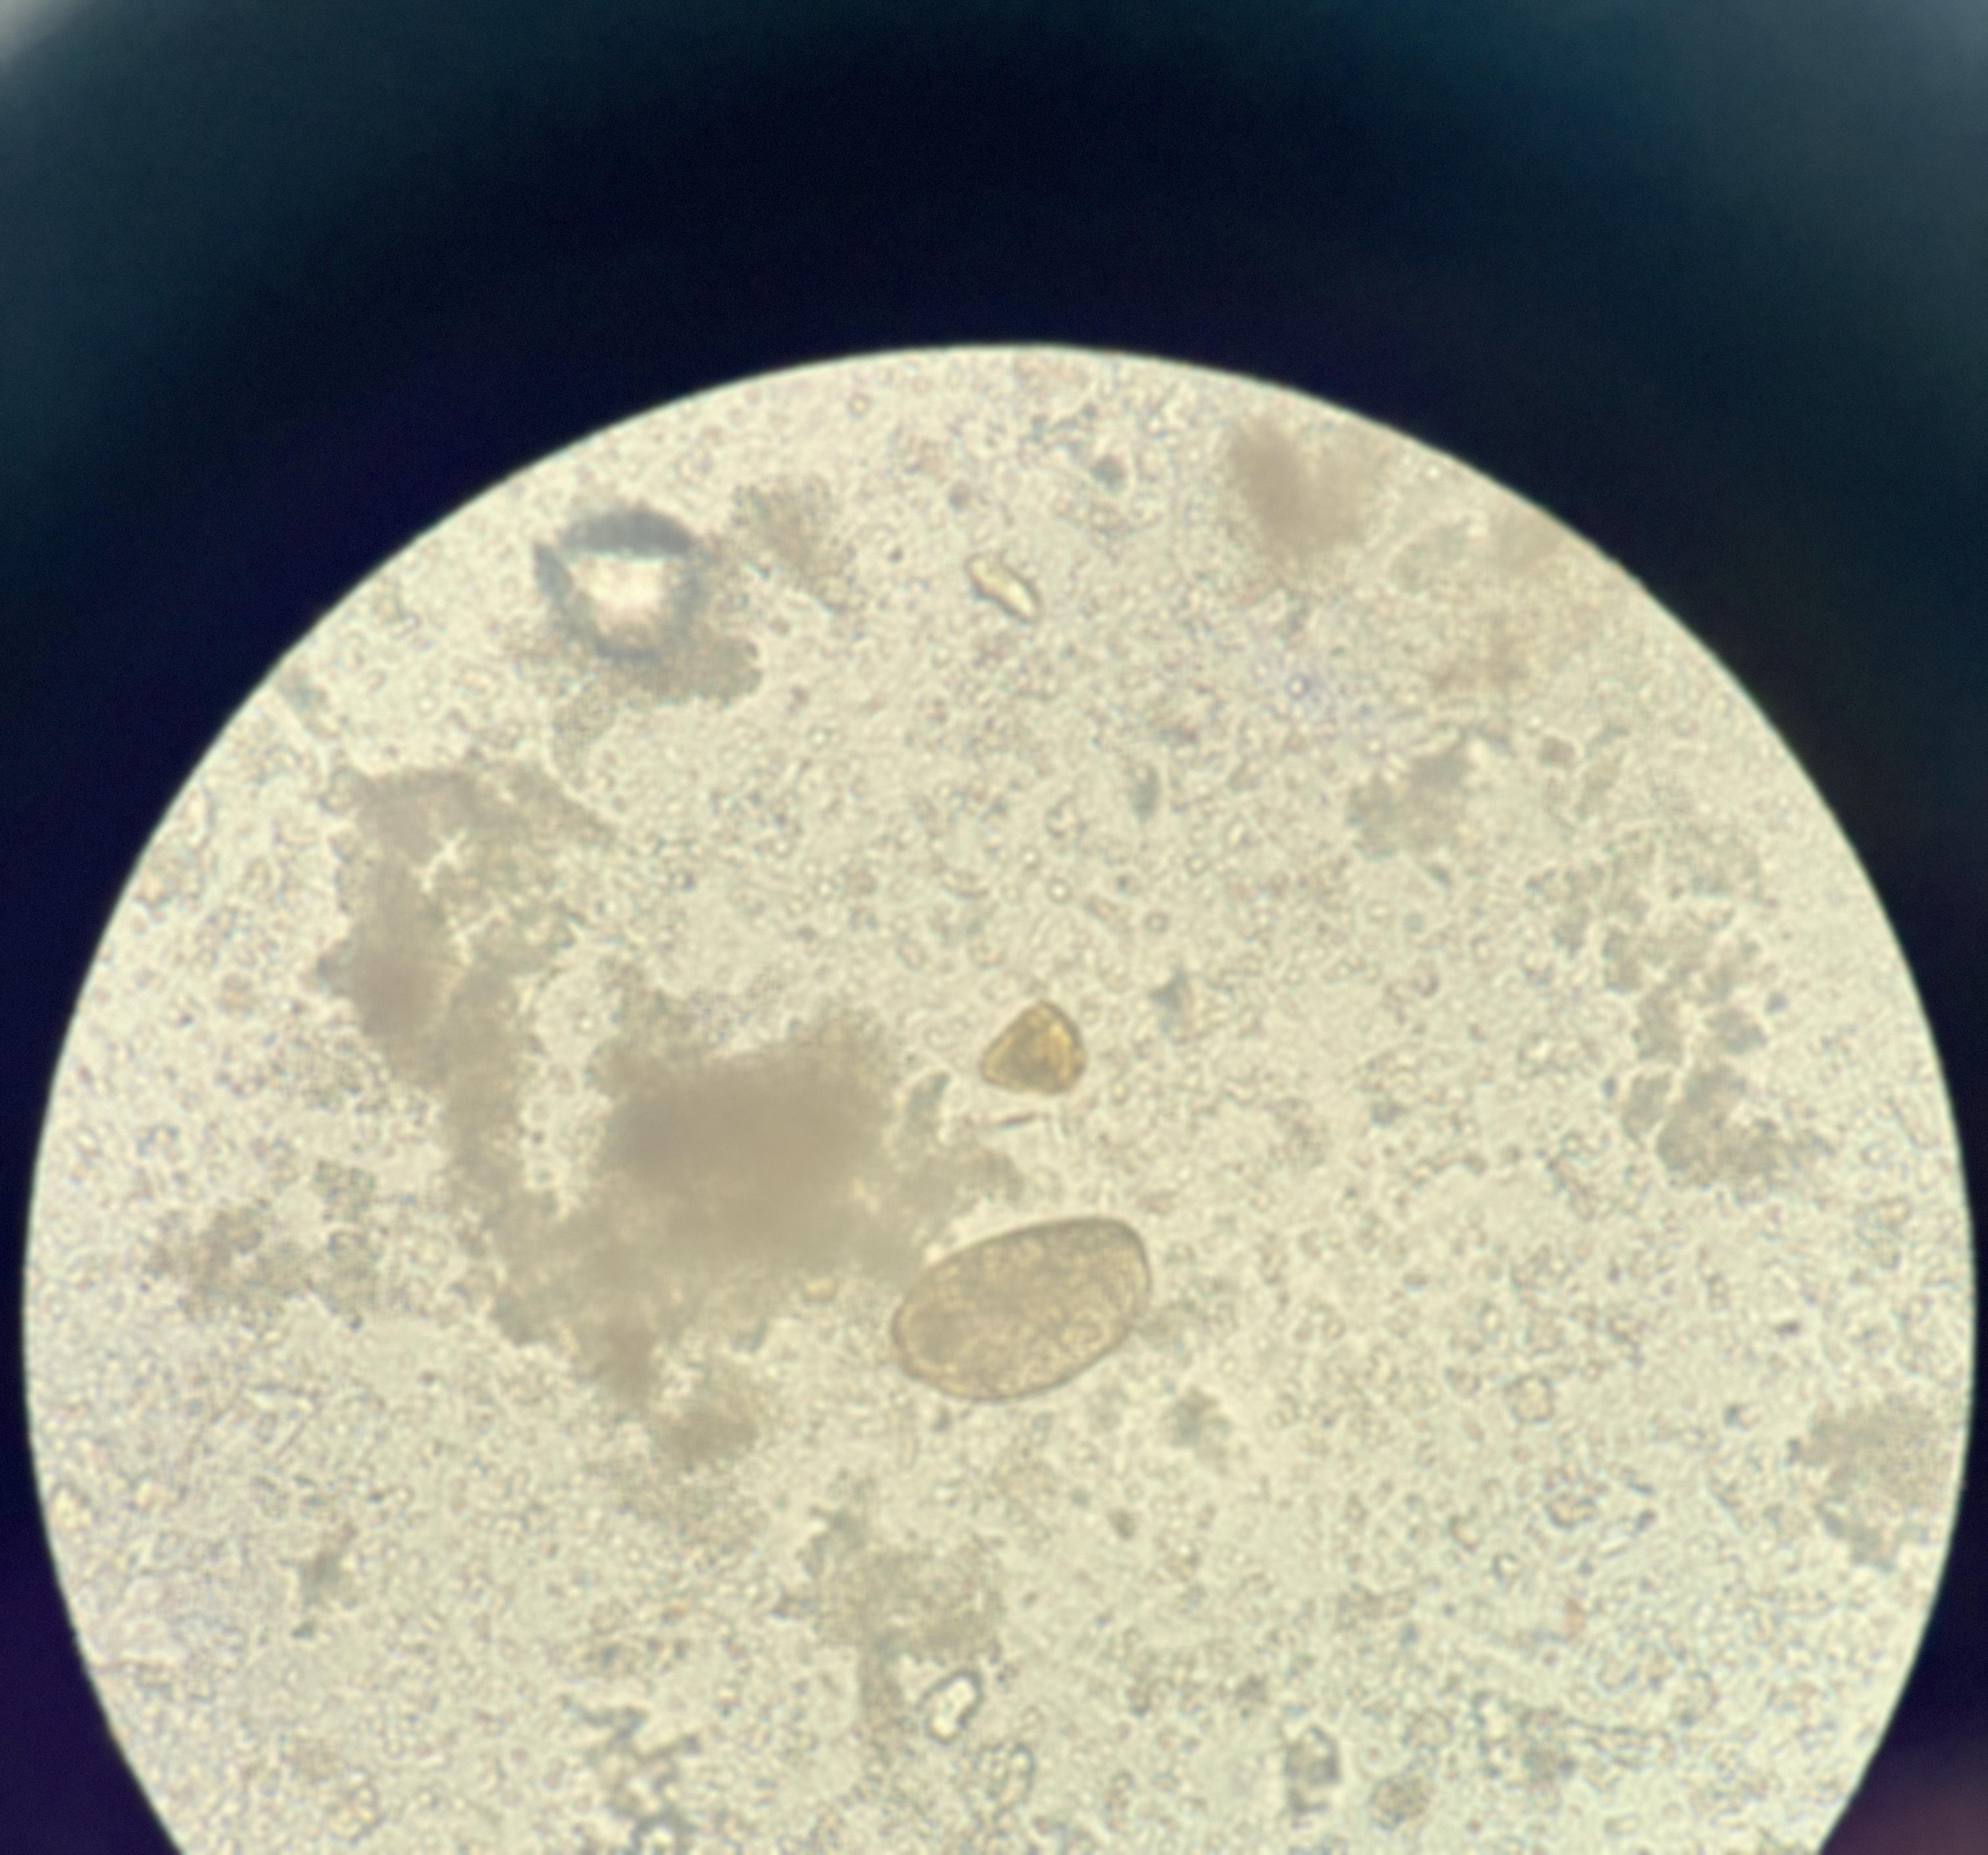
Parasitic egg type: Paragonimus spp